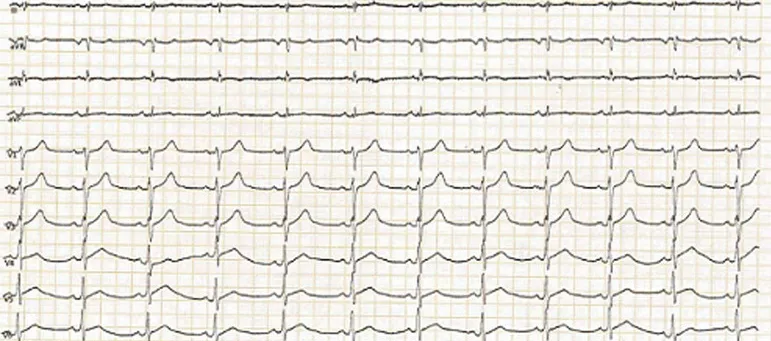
On discharge showing regression of disturbances of ventricular repolarization.
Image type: electrography (ekg)